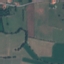
Land use / land cover: Pasture